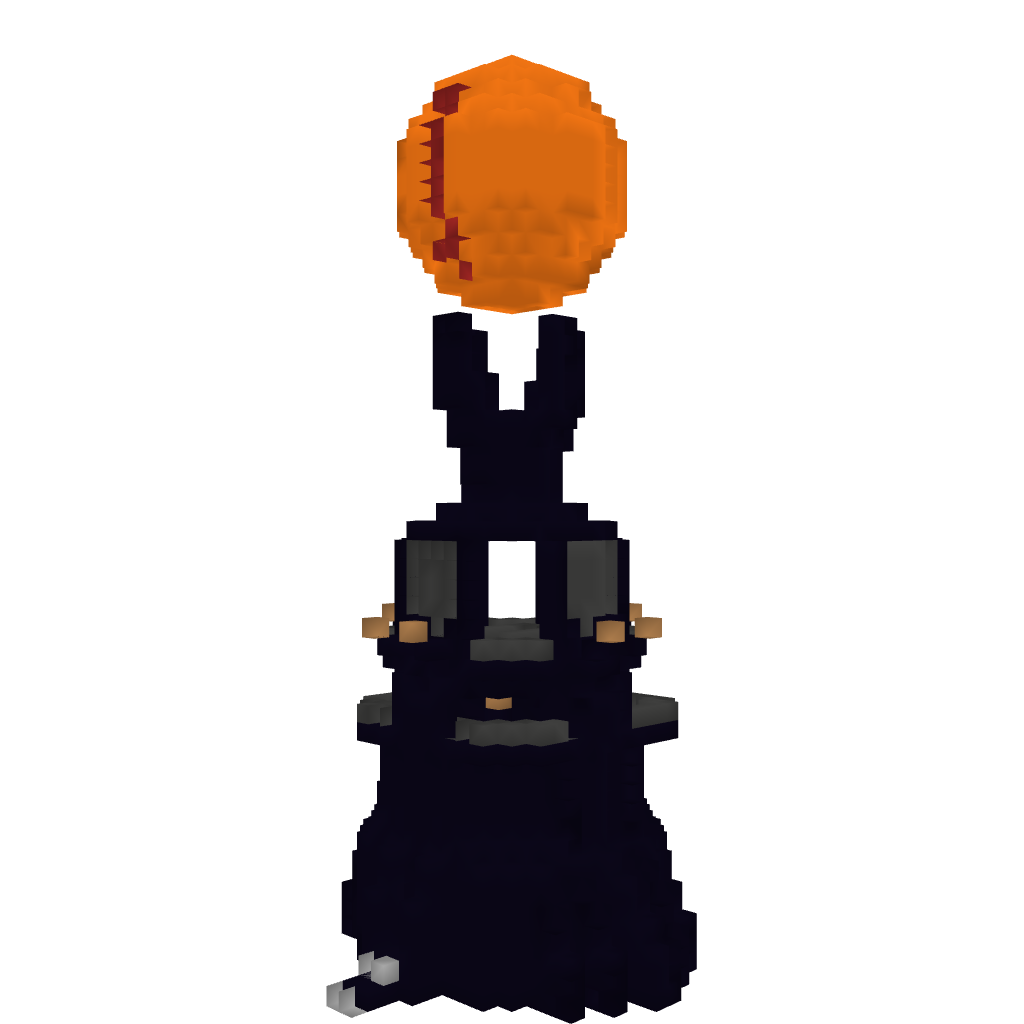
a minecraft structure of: The Tower of Orthac